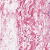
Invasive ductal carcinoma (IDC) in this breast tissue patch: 0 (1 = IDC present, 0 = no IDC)